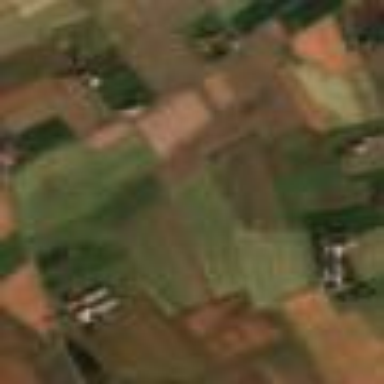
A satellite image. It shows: Picturesque farmland scene.